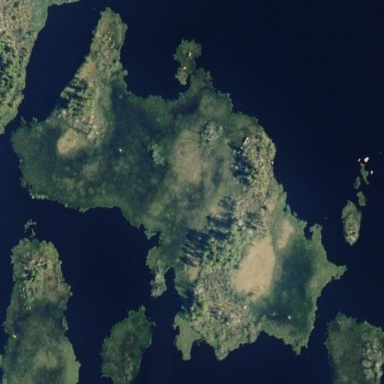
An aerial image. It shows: Islet.